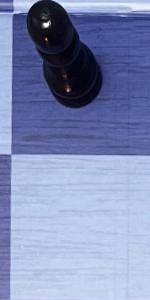
Label: Empty